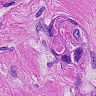
Metastatic tissue present: yes